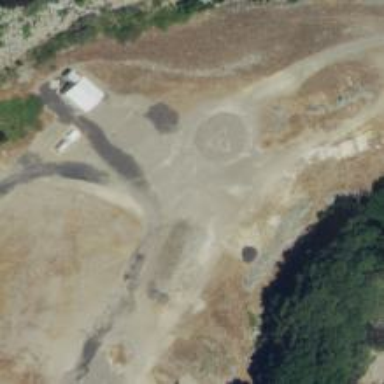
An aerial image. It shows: Image of helipad at airport.